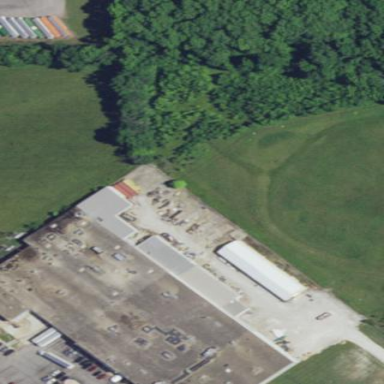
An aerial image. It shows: Industrial building.